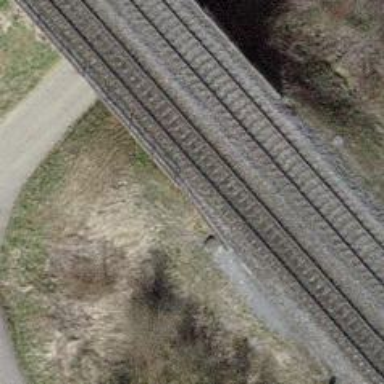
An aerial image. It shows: Railway bridge with electrified tracks and single contact line.